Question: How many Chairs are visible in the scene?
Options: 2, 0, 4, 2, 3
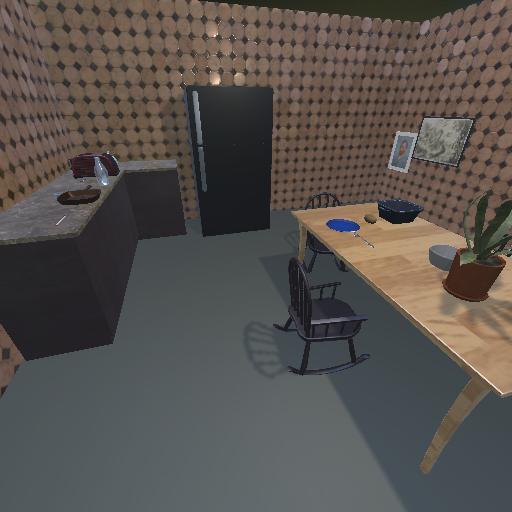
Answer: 2